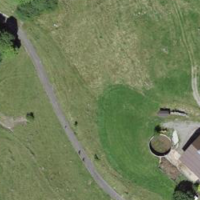
EUNIS habitat code: 26
Species observed at this site:
Cardamine pratensis
Sorbus aucuparia